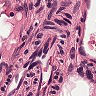
Metastatic tissue present: no